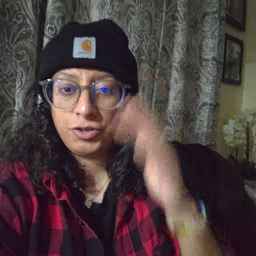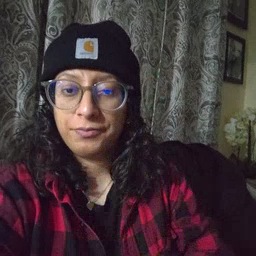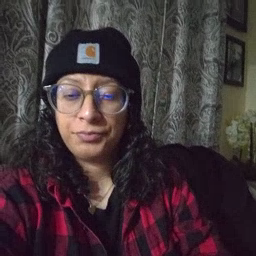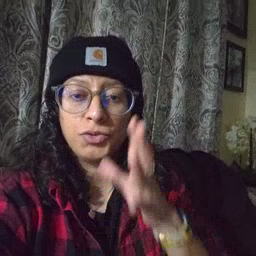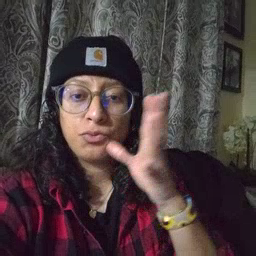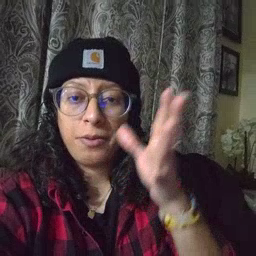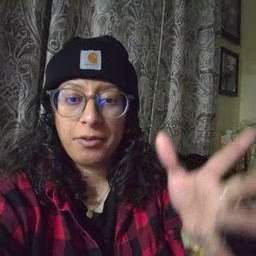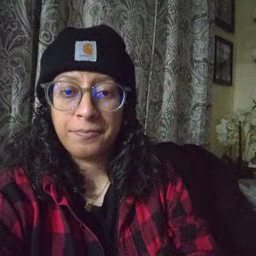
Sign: grandma